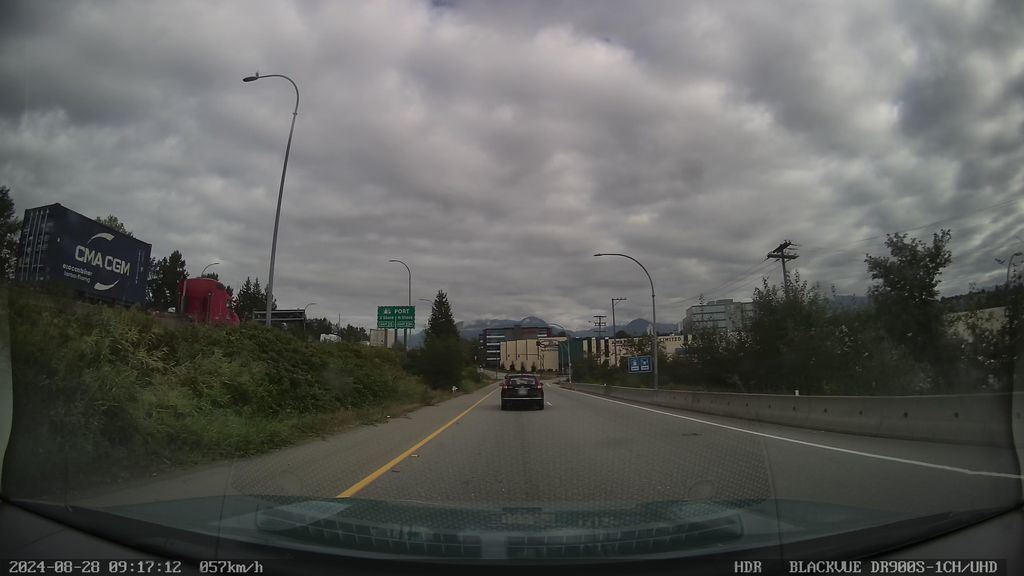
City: vancouver